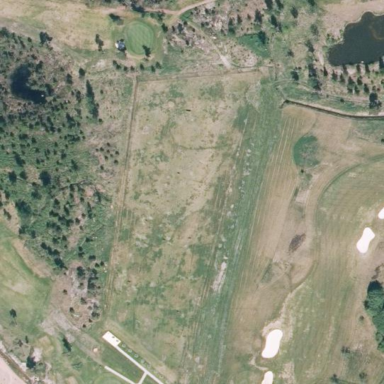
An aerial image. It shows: Driving range for golf practice.